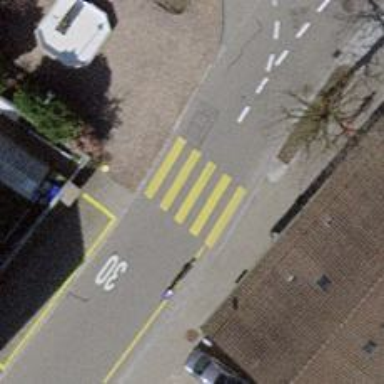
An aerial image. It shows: Zebra crossing on the road.